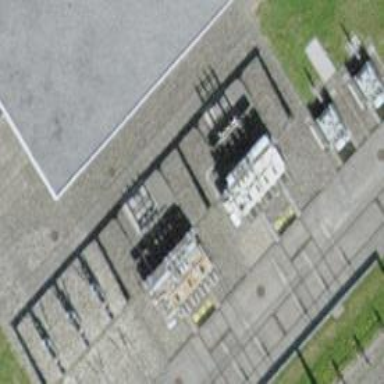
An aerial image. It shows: Outdoor transformer.